Question: I am using Tomcat 7 and I want to add the following JVM argument:
> -Xbootclasspath/p:PrintServiceFixer.jar
I added the aforementioned JVM argument in the tomcat windows application but it didn't work. I received the following error message:
> WARNING: Bootstrap: command "-Xbootclasspath/p:/Path to Jar
file/PrintServiceFixer.jar" does not exist.
Why isn't this working?
I added Startup VM parameter "-Xbootclasspath/p:C:\Program Files\Apache Software Foundation\Tomcat 7.0\lib\PrintServiceFixer.jar" to Tomcat 7 from tomcats windows application and it works now.

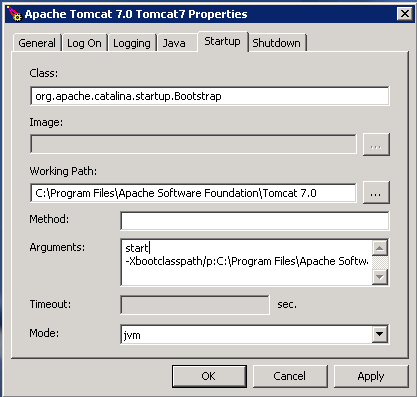
Answer: You provided simple value
'''
-Xbootclasspath/p:PrintServiceFixer.jar
'''
Are you sure that PrintServiceFixer.jar is in the home directory of Tomcat? Where is this home directory?
To be sure and avoid misunderstanding better provide full pathname to your jar file. Something like
'''
-Xbootclasspath/p:/etc/allJars/PrintServiceFixer.jar
'''
This boot class path may contain multiple jars and directories where classes reside. Just use full path name to the each jar or location.